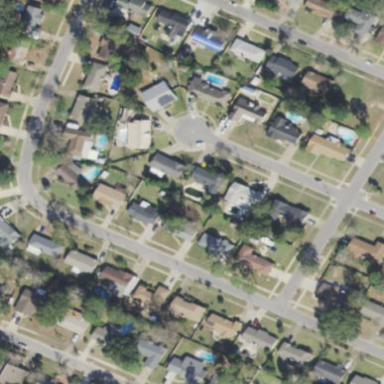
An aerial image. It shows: Residential area composed of single-family homes.